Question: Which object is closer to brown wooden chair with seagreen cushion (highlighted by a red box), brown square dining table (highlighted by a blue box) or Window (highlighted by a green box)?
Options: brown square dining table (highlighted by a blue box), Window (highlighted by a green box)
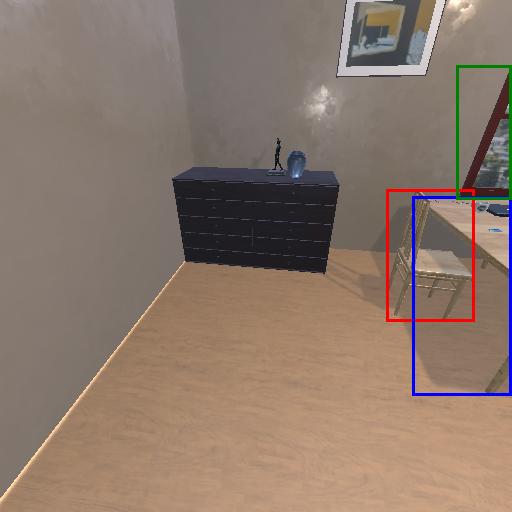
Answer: brown square dining table (highlighted by a blue box)